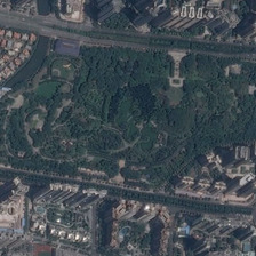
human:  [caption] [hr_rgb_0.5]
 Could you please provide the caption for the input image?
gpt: All kinds of trees like dark and light trees.

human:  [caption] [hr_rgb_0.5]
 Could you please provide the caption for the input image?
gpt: There is a house on the island and a Ferris wheel in the park.

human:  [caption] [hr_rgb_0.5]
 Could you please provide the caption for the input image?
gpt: There is a Ferris wheel in the park.

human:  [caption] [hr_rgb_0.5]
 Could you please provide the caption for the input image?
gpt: All kinds of trees like dark, bright colored trees.

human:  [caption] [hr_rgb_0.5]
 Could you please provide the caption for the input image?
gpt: A house is on the island and a Ferris wheel is in the park.